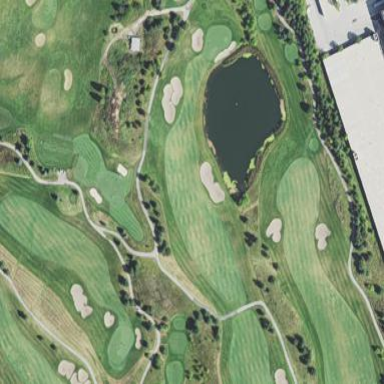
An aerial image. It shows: Rough area in golf course.